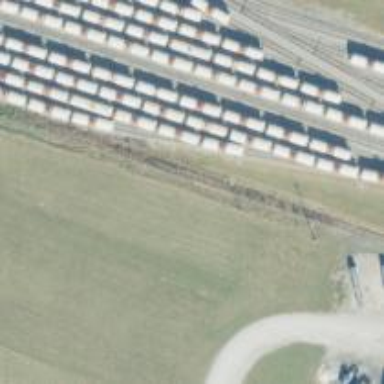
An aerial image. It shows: Railway spur service.